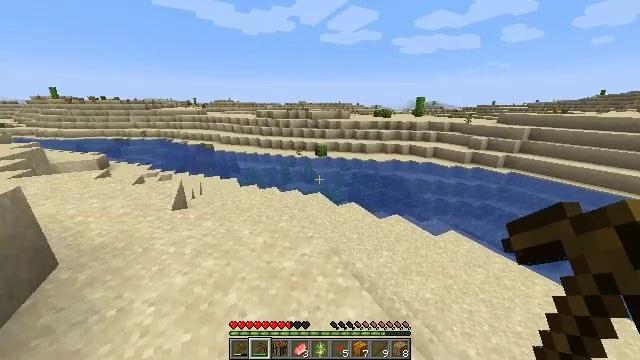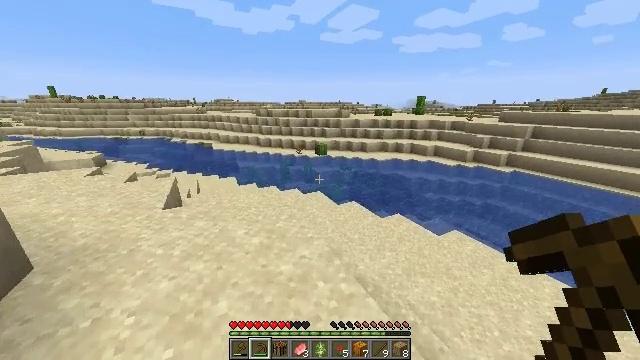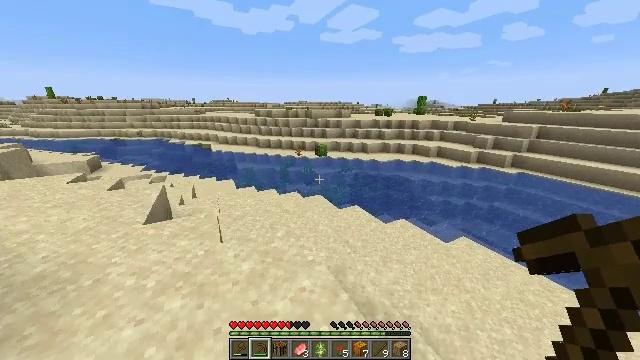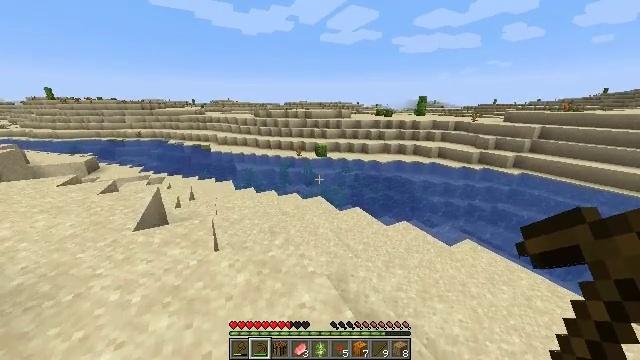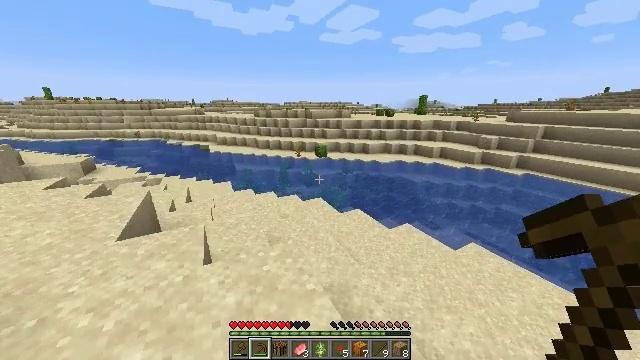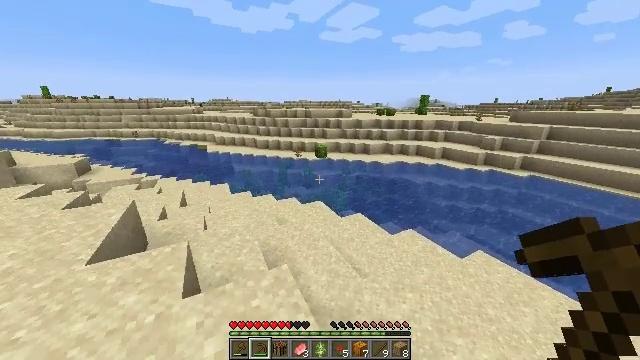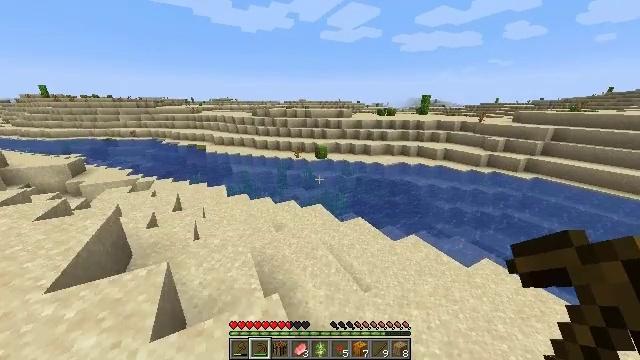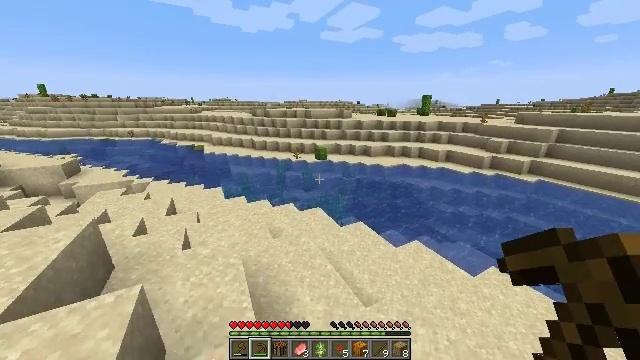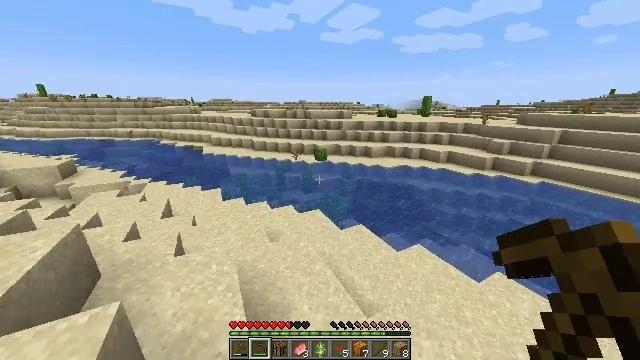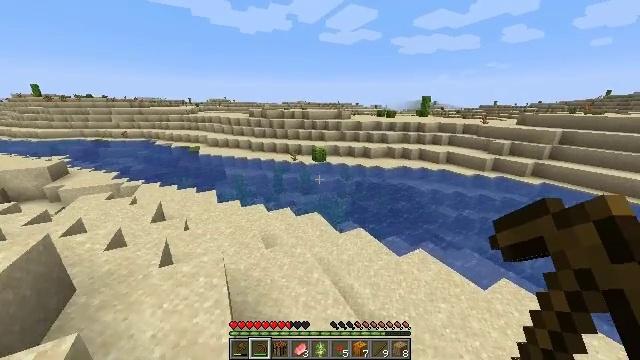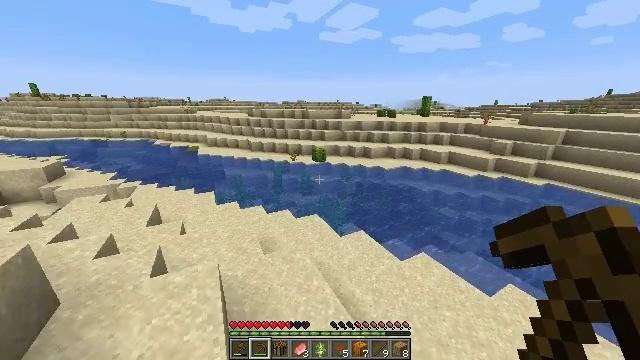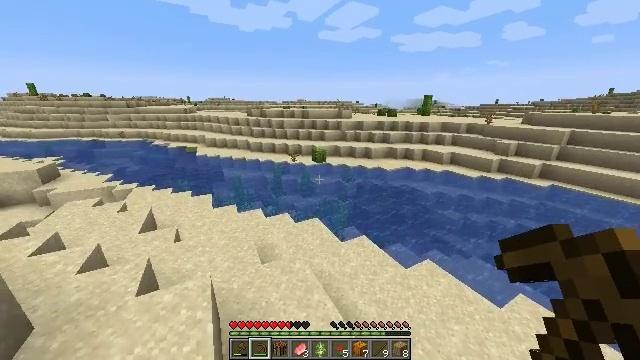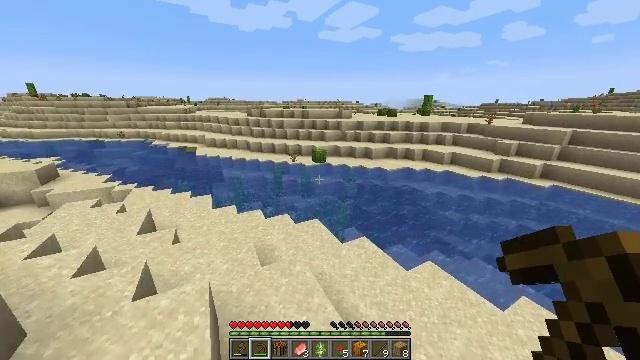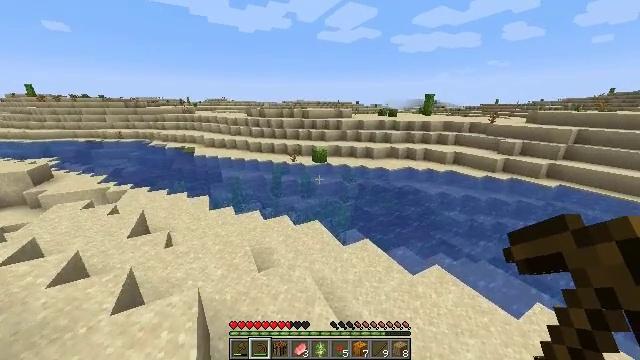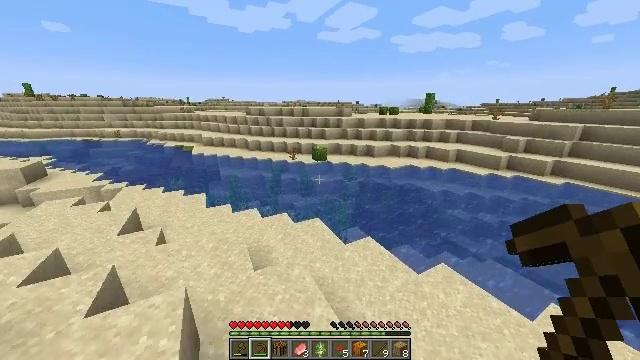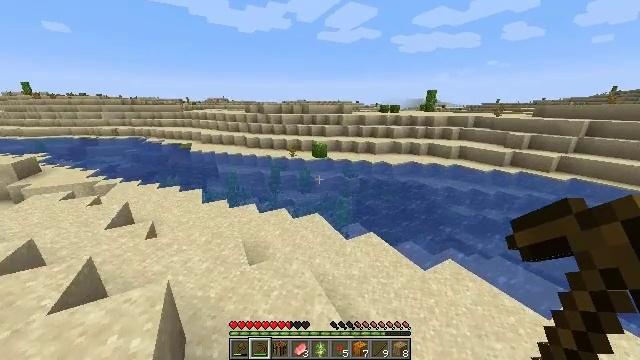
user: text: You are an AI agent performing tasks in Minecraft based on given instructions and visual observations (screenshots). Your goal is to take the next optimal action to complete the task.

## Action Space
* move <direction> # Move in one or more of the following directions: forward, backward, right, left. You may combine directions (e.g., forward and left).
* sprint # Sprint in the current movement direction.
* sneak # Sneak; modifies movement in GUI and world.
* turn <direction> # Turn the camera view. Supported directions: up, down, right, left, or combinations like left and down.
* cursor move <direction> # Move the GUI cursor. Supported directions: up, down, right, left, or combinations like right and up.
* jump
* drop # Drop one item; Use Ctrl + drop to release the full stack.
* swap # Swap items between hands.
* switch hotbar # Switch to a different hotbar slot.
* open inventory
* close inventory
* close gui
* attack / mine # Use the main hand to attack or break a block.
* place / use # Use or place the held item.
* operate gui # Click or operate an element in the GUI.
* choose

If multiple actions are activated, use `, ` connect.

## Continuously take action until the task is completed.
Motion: motion action
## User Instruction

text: Break the dead bush for sticks.
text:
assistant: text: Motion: move forward
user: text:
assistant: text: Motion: move forward
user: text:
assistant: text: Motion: move forward
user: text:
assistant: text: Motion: move forward
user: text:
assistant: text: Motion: move forward
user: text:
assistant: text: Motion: move forward
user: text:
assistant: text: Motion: move forward
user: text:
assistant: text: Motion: move forward
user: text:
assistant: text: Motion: move forward
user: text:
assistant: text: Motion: move forward
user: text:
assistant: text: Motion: move forward
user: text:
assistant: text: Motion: move forward
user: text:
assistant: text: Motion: move forward
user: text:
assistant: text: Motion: move forward
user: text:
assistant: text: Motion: move forward
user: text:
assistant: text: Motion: move forward
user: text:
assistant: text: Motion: move forward
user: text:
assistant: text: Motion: move forward
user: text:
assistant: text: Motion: move forward
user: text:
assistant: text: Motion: move forward
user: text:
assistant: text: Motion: move forward
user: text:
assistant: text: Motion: move forward
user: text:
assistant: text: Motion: move forward, turn right
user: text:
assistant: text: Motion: move forward, turn right
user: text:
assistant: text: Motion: move forward, turn right
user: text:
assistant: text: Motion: move forward
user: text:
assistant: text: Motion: move forward
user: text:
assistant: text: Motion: move forward
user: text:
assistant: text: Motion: move forward
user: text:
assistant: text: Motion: move forward